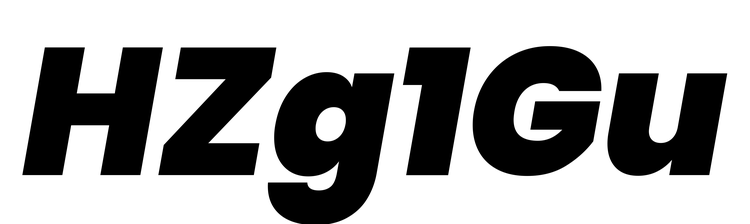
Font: Poppins-BlackItalic